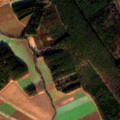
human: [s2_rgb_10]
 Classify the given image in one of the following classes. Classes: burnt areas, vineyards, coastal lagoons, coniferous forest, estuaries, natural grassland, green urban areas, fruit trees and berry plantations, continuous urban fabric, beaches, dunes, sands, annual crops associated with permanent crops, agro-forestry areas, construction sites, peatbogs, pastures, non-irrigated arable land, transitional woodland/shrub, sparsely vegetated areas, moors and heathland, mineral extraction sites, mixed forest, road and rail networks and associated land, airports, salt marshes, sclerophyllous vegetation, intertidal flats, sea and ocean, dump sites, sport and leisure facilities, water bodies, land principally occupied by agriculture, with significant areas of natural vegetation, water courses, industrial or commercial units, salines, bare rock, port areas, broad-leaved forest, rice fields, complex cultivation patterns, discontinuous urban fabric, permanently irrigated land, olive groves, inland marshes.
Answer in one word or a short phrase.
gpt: non-irrigated arable land, coniferous forest, mixed forest